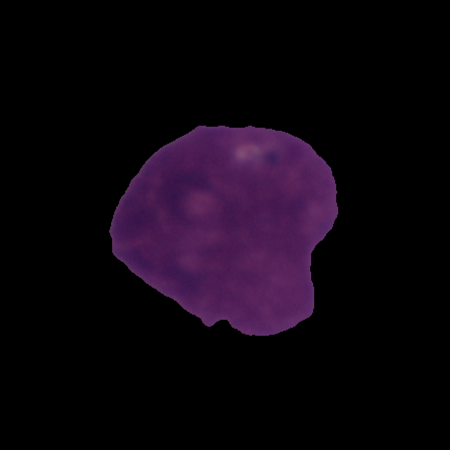
Label: cancer